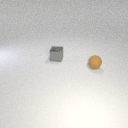
small gray metal cube behind small brown rubber sphere